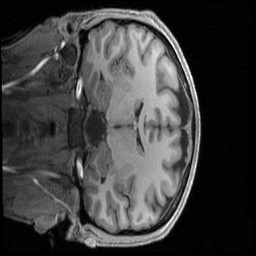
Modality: T1w
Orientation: coronal
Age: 24
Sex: male
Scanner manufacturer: siemens
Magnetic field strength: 3 T
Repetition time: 2.4 s
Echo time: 0.00231 s